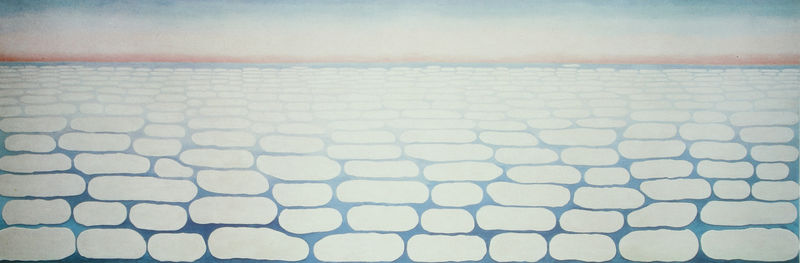
Titel: Skye above Clouds IV
Künstler: Georgia O'Keeffe
Standort: Chicago
Institution: The Art Institute of Chicago
Schlagwörter: blau, gemälde, haut, himmel, meer, wasser, weiß, wolken, hell, licht, eis, rot, weg, malerei, muster, stein, steine, dämmerung, horizont, horizontlinie, sonnenaufgang, weite, wege, boden, rosa, oval, rund, hellblau, perspektive, pflaster, moderne, abstrakt, flächen, modern, mauer, formen, linien, weis, querformat, runde, abendrot, rechtecke, form, pflastersteine, zelle, breit, über den wolken, blasen, amorph, ovale, sonnentag, ordnung, zellen, o'eeffe, o keeffe, o keefe, georgia o'eeffe, eisscholle, eisplatten, wolkenteppich